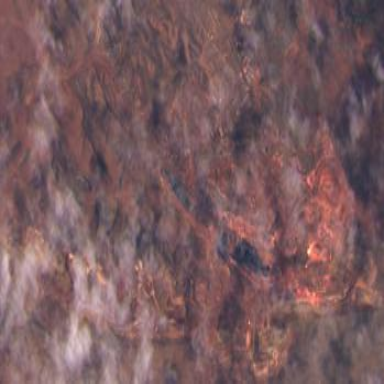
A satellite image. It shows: Industrial area used for mining.